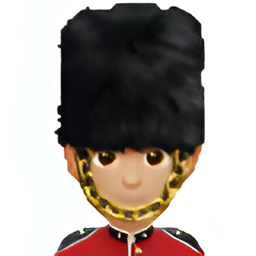
Name: guardsman
Emoji: 💂🏼
Group: People & Body
Sub-group: person-role